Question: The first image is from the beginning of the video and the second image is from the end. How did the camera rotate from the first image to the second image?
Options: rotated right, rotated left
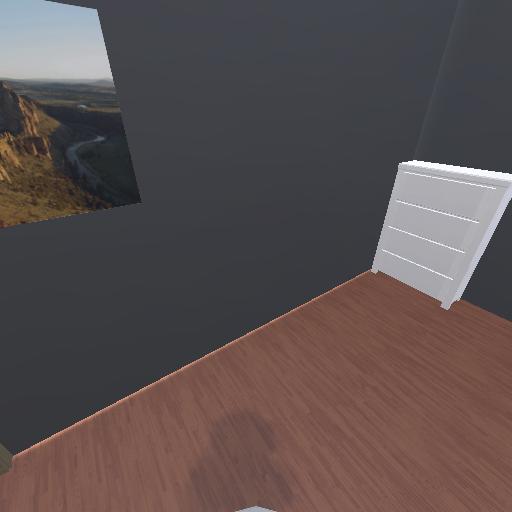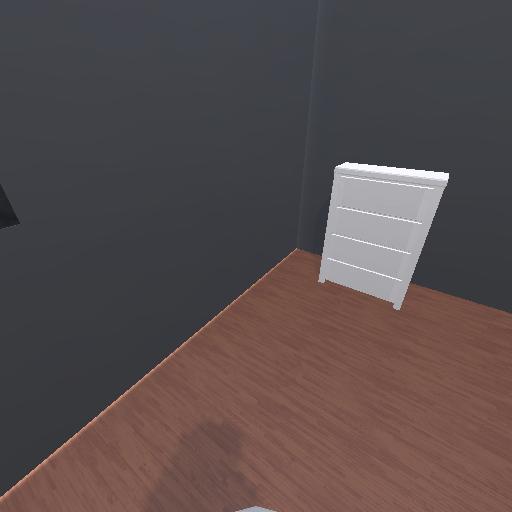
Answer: rotated right